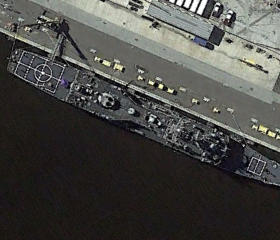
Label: Ticonderoga-class_cruiser